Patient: sex F, age 31
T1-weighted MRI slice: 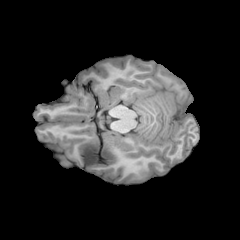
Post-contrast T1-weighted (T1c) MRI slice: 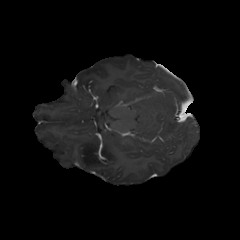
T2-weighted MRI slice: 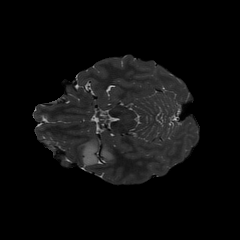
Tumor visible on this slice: yes
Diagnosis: Astrocytoma, IDH-mutant
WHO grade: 2